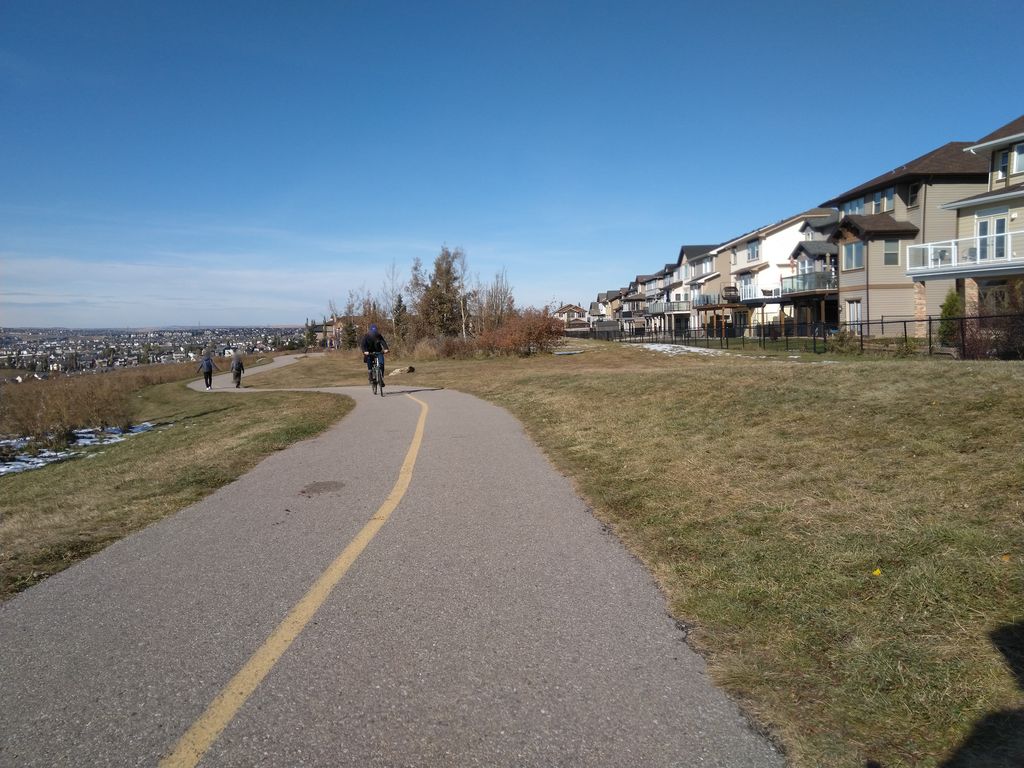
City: calgary